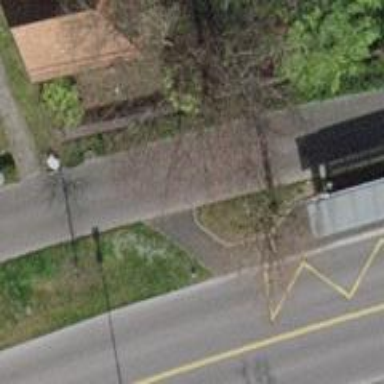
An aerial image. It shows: Asphalt footway.